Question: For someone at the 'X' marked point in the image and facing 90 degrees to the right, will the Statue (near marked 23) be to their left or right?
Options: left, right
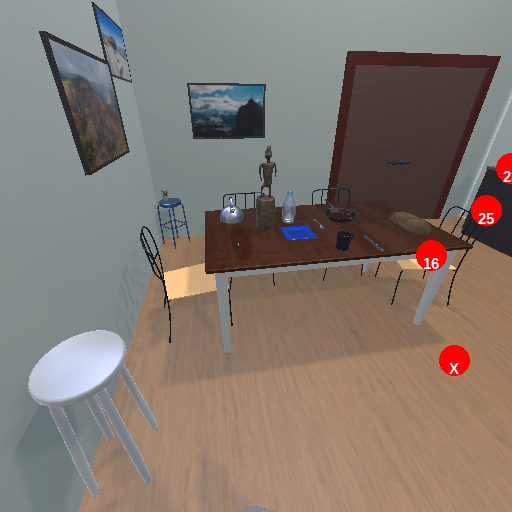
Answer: left